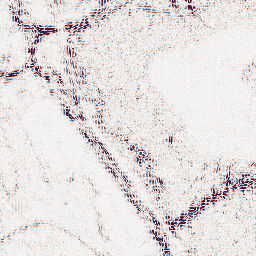
Category: wavelet
Decomposition family: wavelet_biorthogonal
Decomposition parameters: wavelet: bior5.5
level: 2
Upsampling method: quintic
Upsampling parameters: scale: 2
Upsampling scale: 2